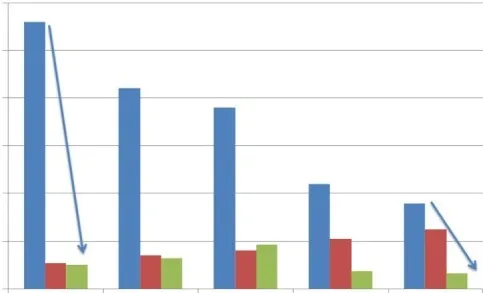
(A) Comparison between tumor metabolism over 20 months. Choline indicates cell membrane turnover and reflects tumorigenesis. N-acetylaspartate (NAA) is a marker for neuronal integrity that decreases with brain malignancy and radio necrosis. Creatine is a marker for cellular energy that decreases significantly with malignancy and radio necrosis. Hunter angle (blue arrow) reflects the choline/NAA ratio.
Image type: chart (chart)